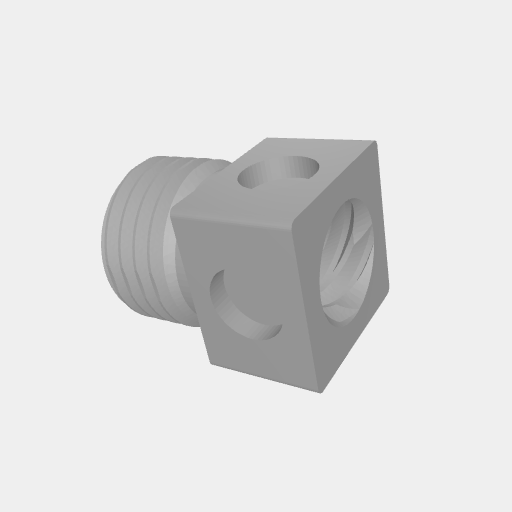
Part: LeadScrewSquareNut